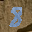
Label: 8